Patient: sex M, age 68
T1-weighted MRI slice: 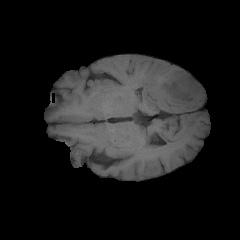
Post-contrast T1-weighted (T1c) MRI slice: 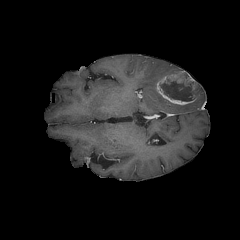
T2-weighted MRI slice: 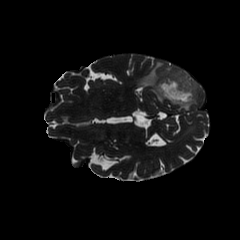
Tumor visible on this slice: yes
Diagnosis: Glioblastoma, IDH-wildtype
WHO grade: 4